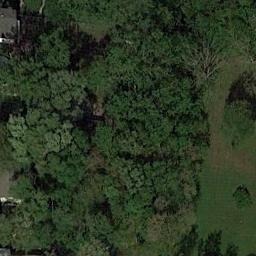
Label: forest